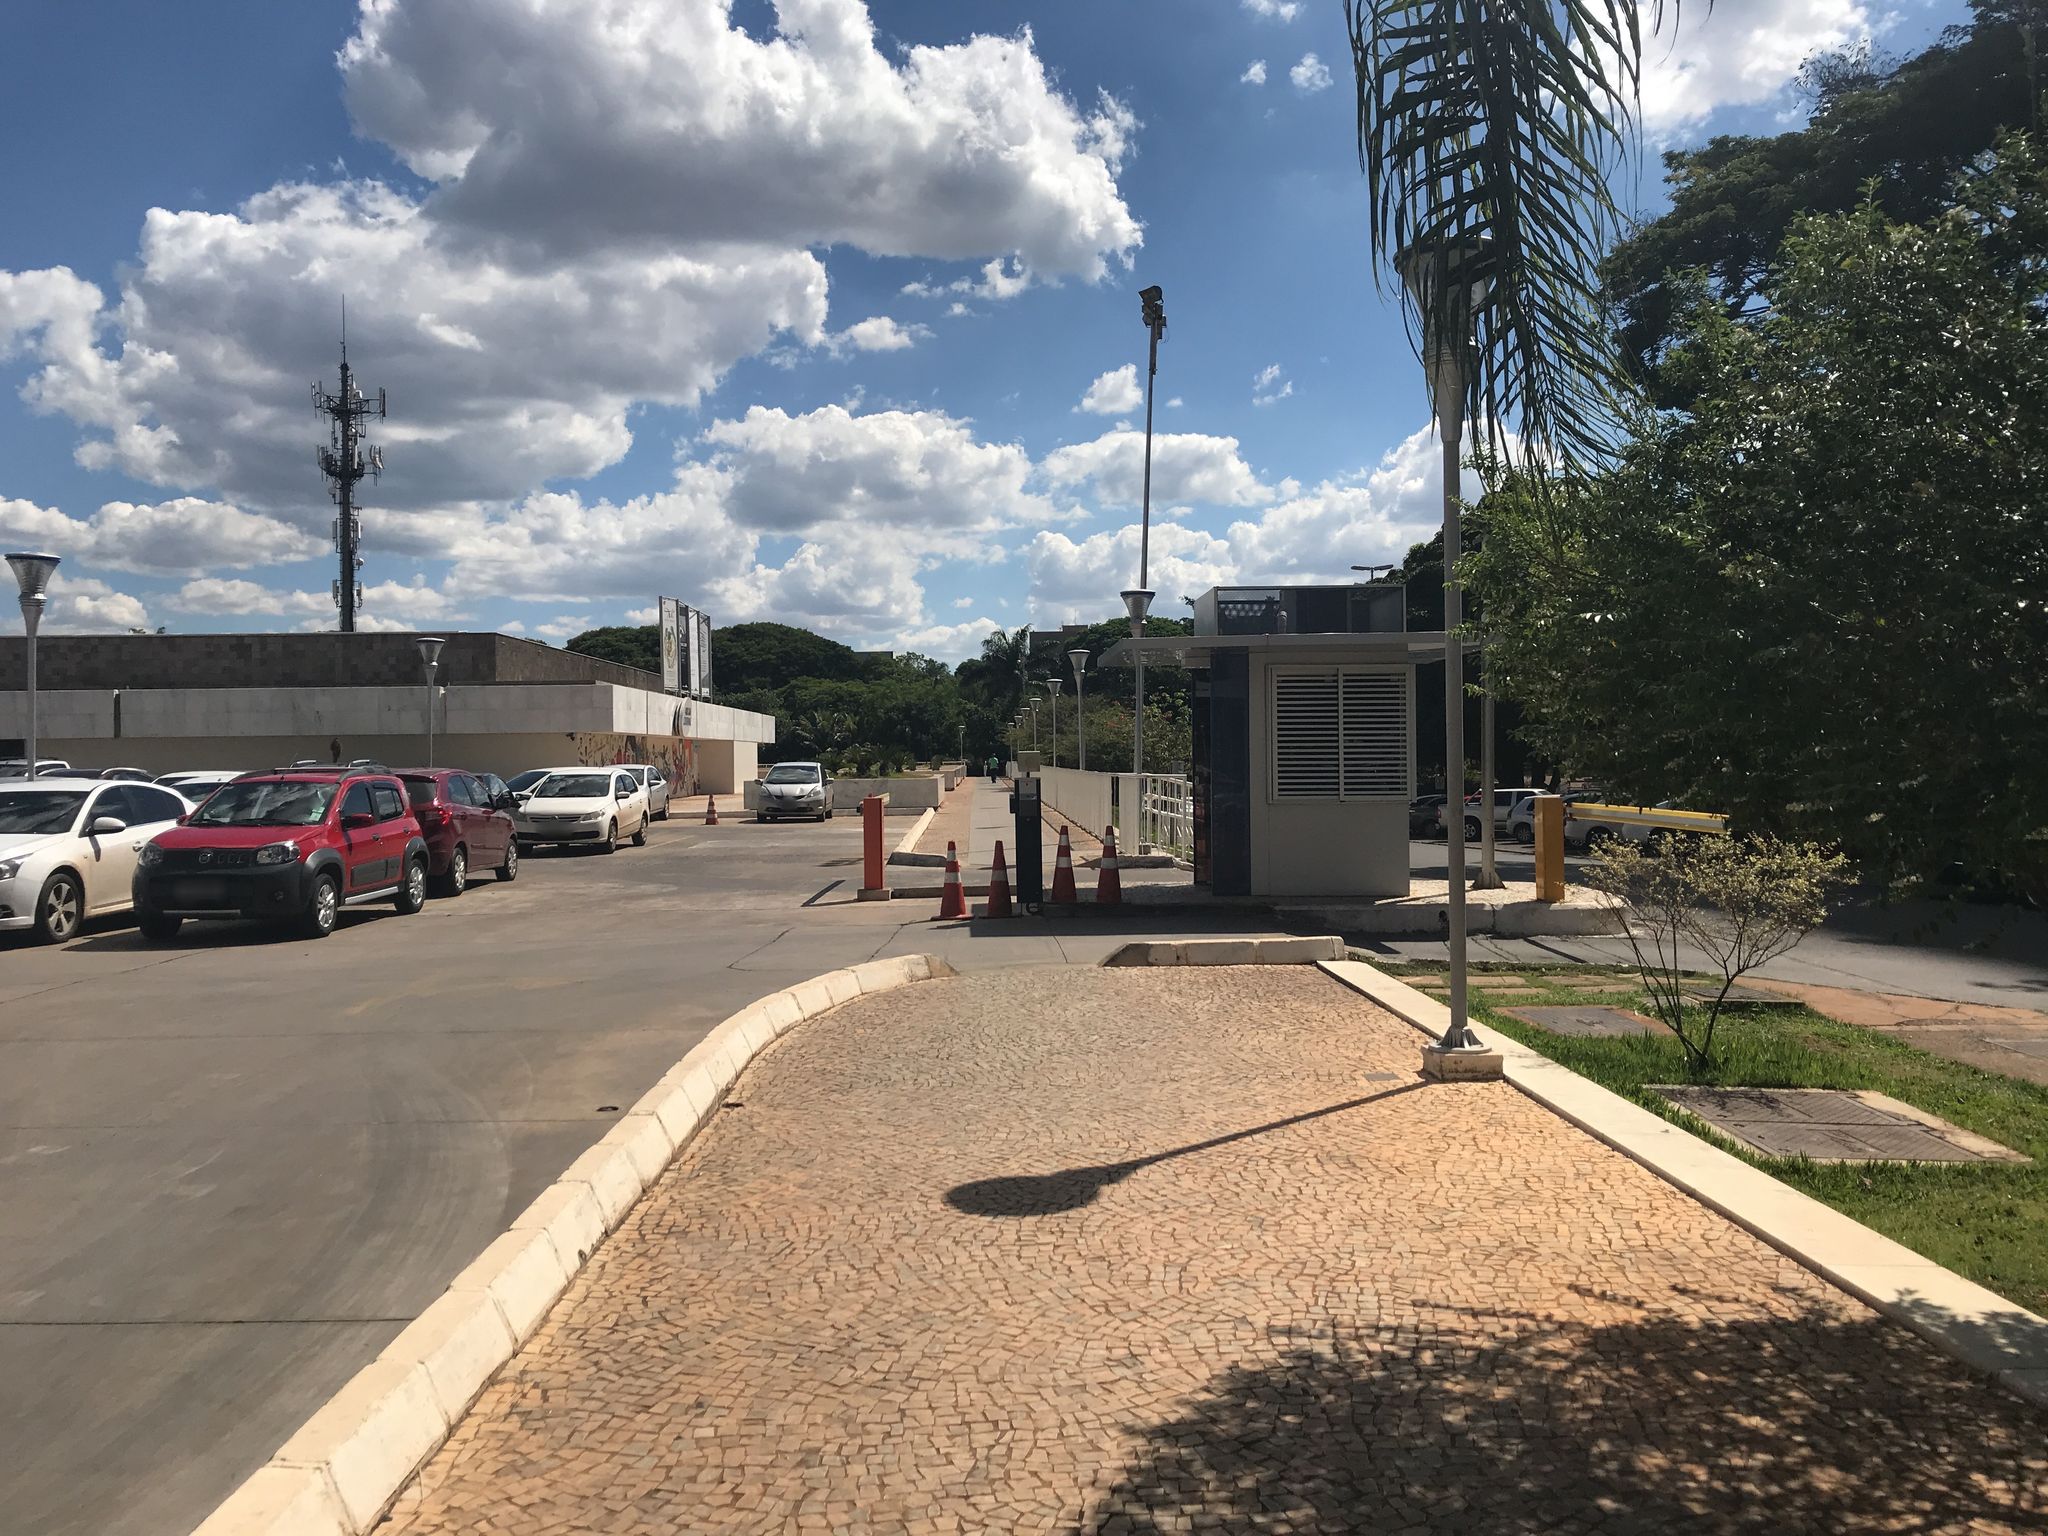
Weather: cloudy
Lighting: day
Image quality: good
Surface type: walking surface
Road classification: service
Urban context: urban centre
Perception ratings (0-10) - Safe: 0.56, Lively: 7.75, Beautiful: 4.28, Boring: 4.16, Depressing: 8.5, Wealthy: 6.12